Question: I'm taking over an old ASP.NET project that is being run inside our company.
Most of the stuff I am following, but I'm not sure if some of this code is commented out or if this is something to hide the code from the Browser.
Green is the color of comments, and a lot of this stuff is green.
Most of my work is typically on Windows Forms or the occasional T-SQL. I asked the guy here at work that does our website programming if this was a comment, and he wasn't sure. He said he'd never seen that type of coding before.
Does it run or is it a comment?
'''
<%@ Register Assembly="AjaxControlToolkit" Namespace="AjaxControlToolkit" TagPrefix="cc1" %>
<asp:Content ID="Content1" ContentPlaceHolderID="ContentPlaceHolder1" runat="Server">
<%--<style type="text/css">
td {color: Purple; border-color: purple;}
</style>--%>
<%--<script language="javascript" type="text/javascript">
// This Script is used to maintain Grid Scroll on Partial Postback
var scrollTop;
//Register Begin Request and End Request
Sys.WebForms.PageRequestManager.getInstance().add_beginRequest(BeginRequestHandler);
Sys.WebForms.PageRequestManager.getInstance().add_endRequest(EndRequestHandler);
//Get The Div Scroll Position
Function BeginRequestHandler(sender, args)
{
var m = document.getElementById('divGrid');
scrollTop=m.scrollTop;
}
//Set The Div Scroll Position
function EndRequestHandler(sender, args)
{
var m = document.getElementById('divGrid');
m.scrollTop = scrollTop;
}
</script>--%>
<cc1:ToolkitScriptManager ID="ScriptManager1" runat="server">
'''
Since the code block will not show the comment colors, I will display a screenshot along with it.

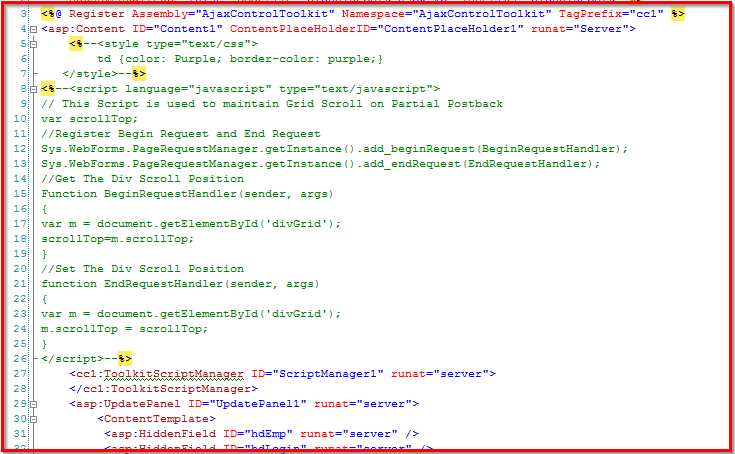
Answer: Everything between <%-- and --%> is commented out and does not run, which appears to be most of this page. So, yes, if it's green, it's commented out and will not run.